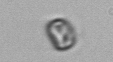
Label: Thalassiosira